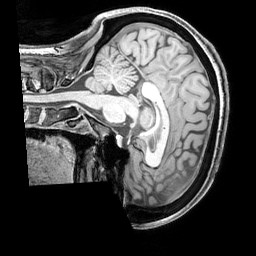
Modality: T1w
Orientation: sagittal
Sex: female
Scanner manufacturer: siemens
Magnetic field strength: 3 T
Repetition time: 2.3 s
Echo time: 0.00226 s